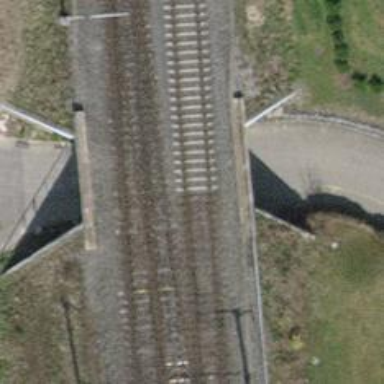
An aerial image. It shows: Single-track railway bridge with contact lines for electrification.